Aerial crown-view tile of a tropical tree (Barro Colorado Island, Panama), acquired 20250414:
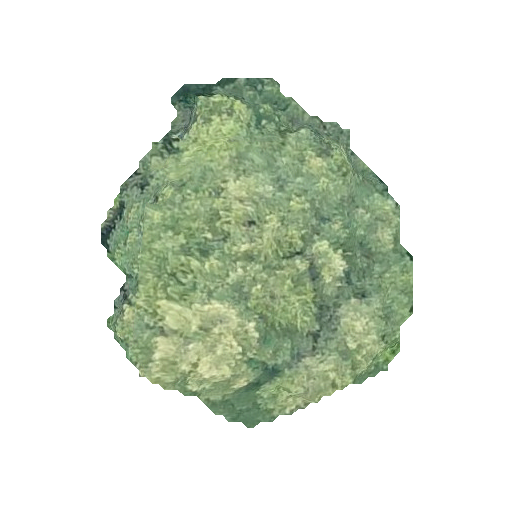
Species: Tabernaemontana arborea
GBIF accepted scientific name: Tabernaemontana arborea
Crown area: 115.422 m²